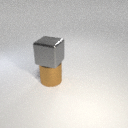
large brown metal cylinder below large gray metal cube